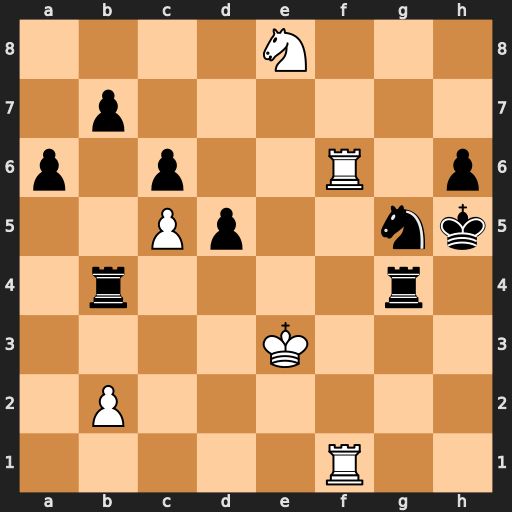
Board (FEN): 4N3/1p6/p1p2R1p/2Pp2nk/1r4r1/4K3/1P6/5R2
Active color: w
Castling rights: -
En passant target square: -
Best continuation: Ng7+ Kh4 Rxh6+ Kg3 Rg1#